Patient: sex M, age 47
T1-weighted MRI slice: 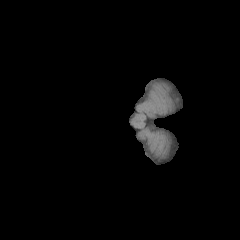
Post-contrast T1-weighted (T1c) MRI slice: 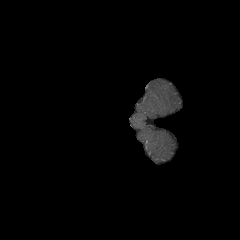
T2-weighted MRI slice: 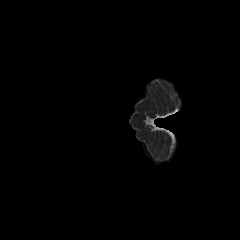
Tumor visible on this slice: no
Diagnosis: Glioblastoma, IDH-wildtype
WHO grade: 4